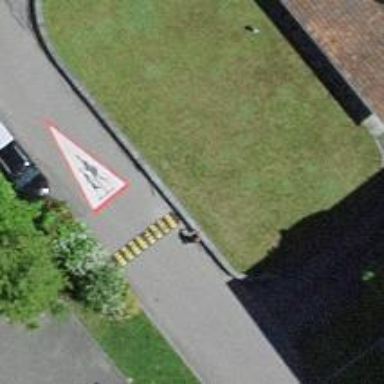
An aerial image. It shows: Bump for traffic calming.